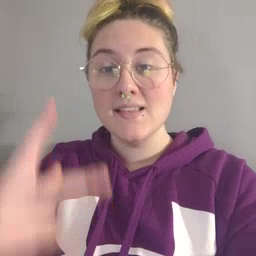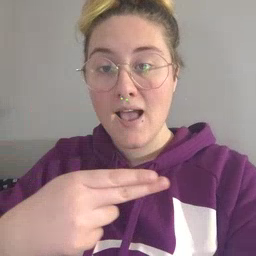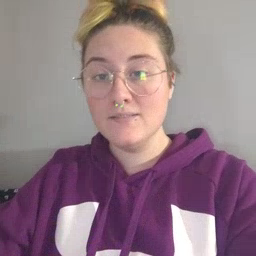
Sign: cut